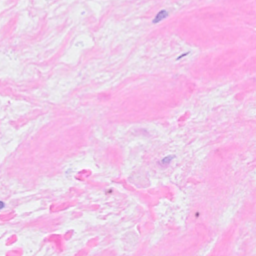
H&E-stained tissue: Breast